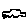
Label: car